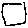
Label: square